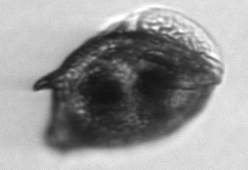
Label: Dinophysis_norvegica